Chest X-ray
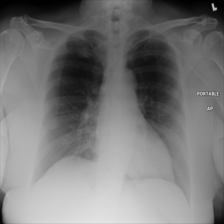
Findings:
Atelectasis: negative
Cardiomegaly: negative
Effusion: negative
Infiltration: negative
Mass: negative
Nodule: negative
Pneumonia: negative
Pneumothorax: negative
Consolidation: negative
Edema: negative
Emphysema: negative
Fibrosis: negative
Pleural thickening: negative
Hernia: negative